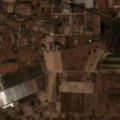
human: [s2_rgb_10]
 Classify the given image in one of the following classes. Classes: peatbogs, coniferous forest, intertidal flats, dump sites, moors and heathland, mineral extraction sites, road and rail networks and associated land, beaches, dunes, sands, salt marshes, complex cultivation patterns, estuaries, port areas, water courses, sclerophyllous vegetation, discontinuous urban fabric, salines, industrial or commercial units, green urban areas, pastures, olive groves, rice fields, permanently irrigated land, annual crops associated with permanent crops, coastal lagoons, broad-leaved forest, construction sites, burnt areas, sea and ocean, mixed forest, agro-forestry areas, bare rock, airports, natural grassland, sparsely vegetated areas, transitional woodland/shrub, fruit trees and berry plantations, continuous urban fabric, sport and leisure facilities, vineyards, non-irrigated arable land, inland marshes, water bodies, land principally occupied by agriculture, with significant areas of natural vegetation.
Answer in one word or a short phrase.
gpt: non-irrigated arable land, complex cultivation patterns, natural grassland